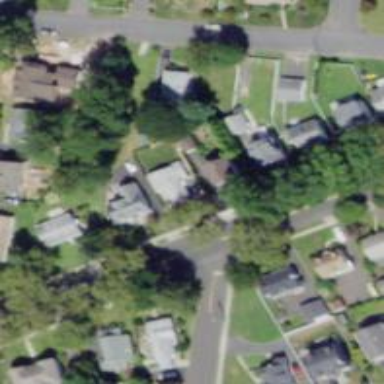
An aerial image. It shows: Secondary road with separate sidewalks.